Interaction volume radius: 5 \u00c5
Interaction volume height: 15 \u00c5
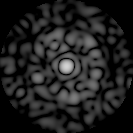
Disorder parameter: 0.7409